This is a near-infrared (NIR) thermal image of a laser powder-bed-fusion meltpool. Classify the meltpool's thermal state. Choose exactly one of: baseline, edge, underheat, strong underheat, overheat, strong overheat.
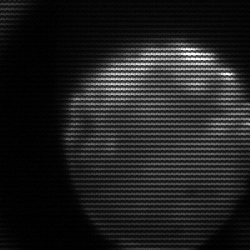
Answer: edge